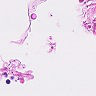
Metastatic tissue present: no